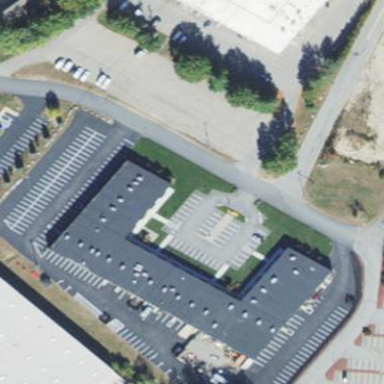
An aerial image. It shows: Office building.